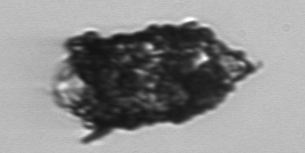
Label: Tintinnopsis